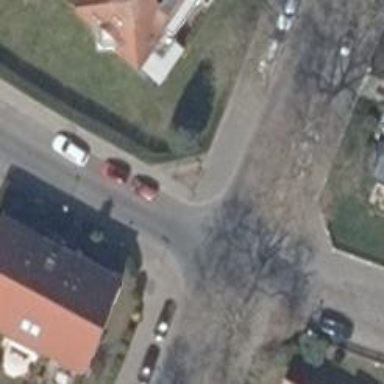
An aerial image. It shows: Unmarked crossing on the road.